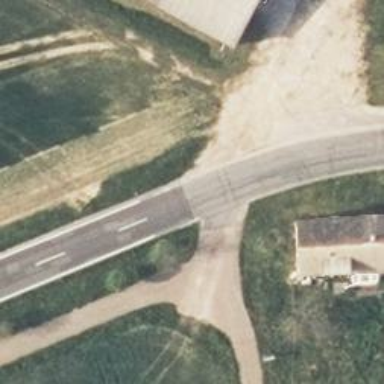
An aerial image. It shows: Road with "give way" sign.